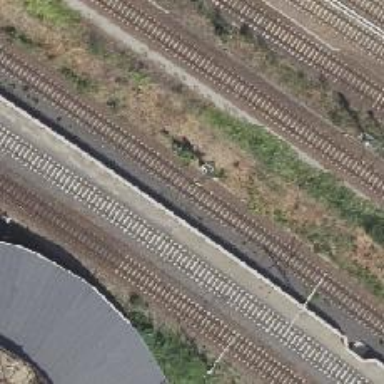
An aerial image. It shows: Railway with electrified contact lines.